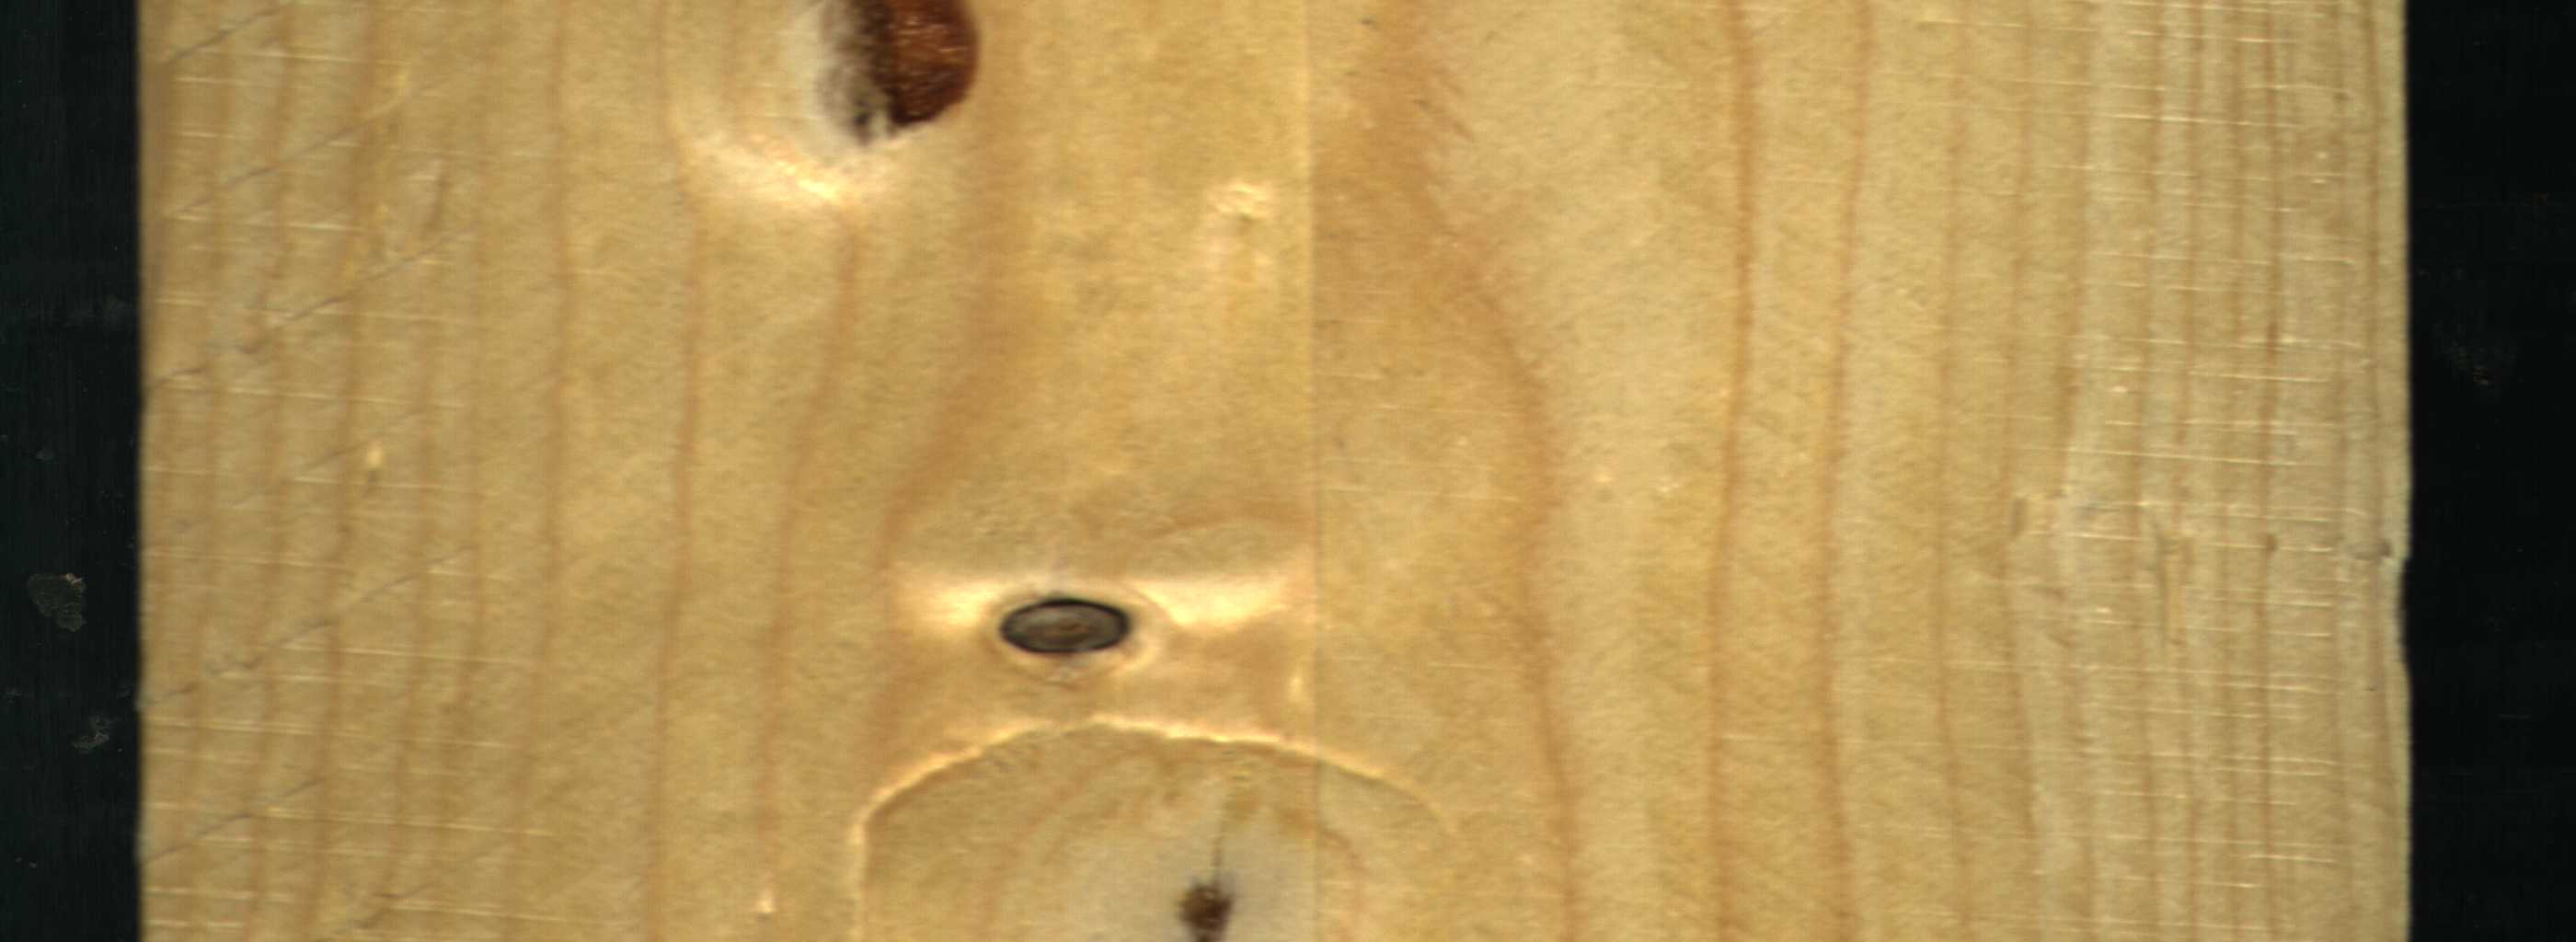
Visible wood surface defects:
resin
resin
Dead_Knot